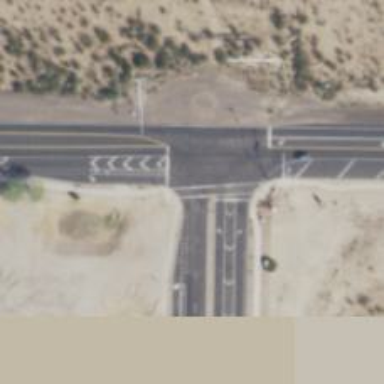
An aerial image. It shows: Unmarked crossing on the road.